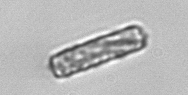
Label: Dactyliosolen_fragilissimus